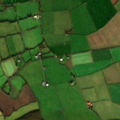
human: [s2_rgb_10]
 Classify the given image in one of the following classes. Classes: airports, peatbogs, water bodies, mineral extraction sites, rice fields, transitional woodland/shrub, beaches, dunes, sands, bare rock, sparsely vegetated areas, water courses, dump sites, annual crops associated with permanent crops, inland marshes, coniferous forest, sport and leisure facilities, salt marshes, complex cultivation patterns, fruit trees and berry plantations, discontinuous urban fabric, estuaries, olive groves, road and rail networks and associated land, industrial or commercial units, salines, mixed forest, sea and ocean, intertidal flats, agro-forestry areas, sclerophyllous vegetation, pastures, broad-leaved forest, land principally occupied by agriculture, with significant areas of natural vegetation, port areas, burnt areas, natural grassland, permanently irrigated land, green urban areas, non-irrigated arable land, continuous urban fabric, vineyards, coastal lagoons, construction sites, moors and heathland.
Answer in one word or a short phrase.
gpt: non-irrigated arable land, pastures